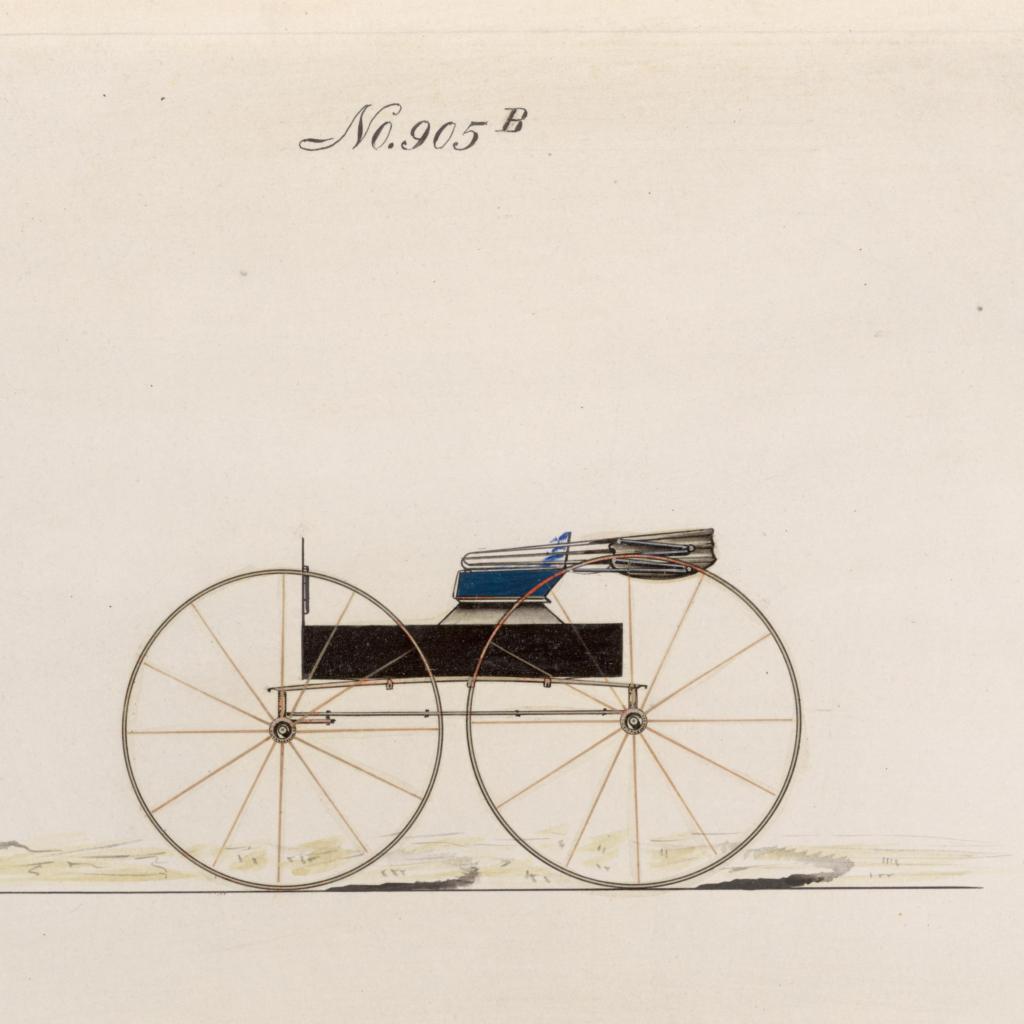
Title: Album of 29 presentation drawings of various types of carriages
Object type: Album drawings
Artist: Brewster & Co. — American, New York
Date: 1870–78
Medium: Pen and black ink, watercolor and gouache with gum Arabic
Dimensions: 10 13/16 × 15 15/16 × 2 3/8 in. (27.5 × 40.5 × 6 cm)
Classification: Albums
Credit line: Purchase, Ford Family Foundation and Paul Gauvreau Gifts and Mary Oenslager Fund, 2019
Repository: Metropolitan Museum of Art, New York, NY